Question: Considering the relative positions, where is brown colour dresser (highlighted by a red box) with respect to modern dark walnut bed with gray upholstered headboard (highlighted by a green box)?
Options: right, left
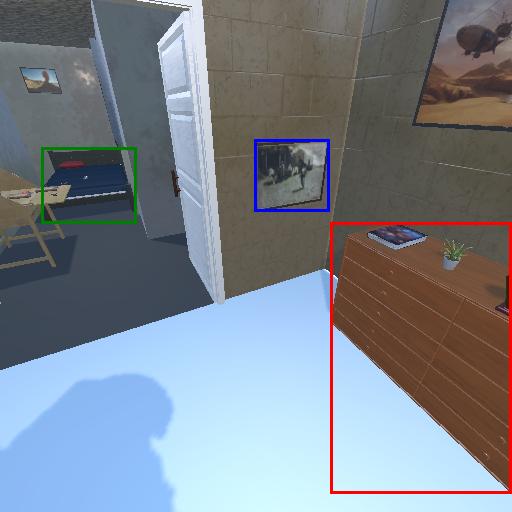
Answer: right